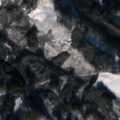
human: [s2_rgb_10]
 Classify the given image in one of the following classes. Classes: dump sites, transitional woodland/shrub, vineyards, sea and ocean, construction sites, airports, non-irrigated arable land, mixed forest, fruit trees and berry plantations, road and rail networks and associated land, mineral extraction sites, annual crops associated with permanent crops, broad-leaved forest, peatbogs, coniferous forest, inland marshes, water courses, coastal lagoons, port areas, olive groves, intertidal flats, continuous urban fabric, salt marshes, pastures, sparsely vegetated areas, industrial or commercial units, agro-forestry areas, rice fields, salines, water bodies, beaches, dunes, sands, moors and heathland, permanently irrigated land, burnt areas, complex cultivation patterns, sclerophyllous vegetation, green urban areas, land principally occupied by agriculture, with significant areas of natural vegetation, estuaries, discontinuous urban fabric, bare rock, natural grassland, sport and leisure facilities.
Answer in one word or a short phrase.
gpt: coniferous forest, mixed forest, transitional woodland/shrub